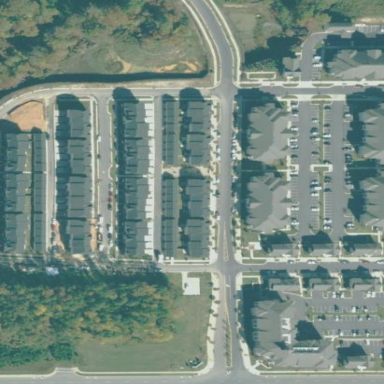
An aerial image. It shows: Residential area within neighborhood.